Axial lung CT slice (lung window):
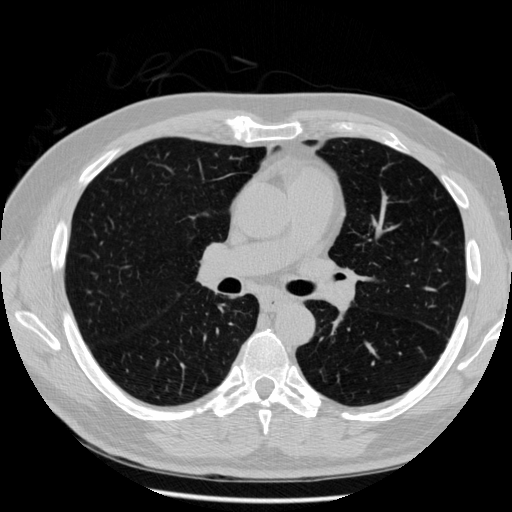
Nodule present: no